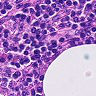
Metastatic tissue present: no